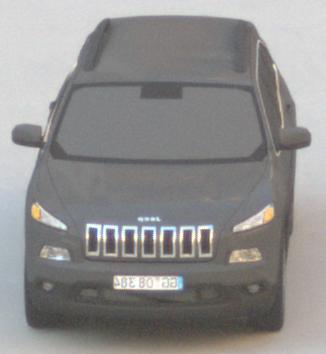
Make: Jeep
Model: Cherokee 3.2 V6 Pentastar
Detailed model: Cherokee (KL)
Model produced from: 2014/07
Model produced until: 2015/07
Doors: 5
Color: gray
Road condition: dry road
Daytime: morning or afternoon
Contrast: low contrast